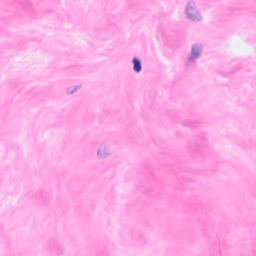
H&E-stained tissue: Breast